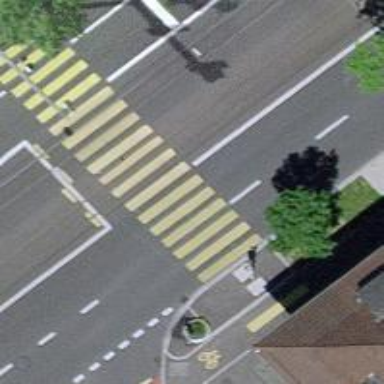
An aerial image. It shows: Tram crossing on the railway.